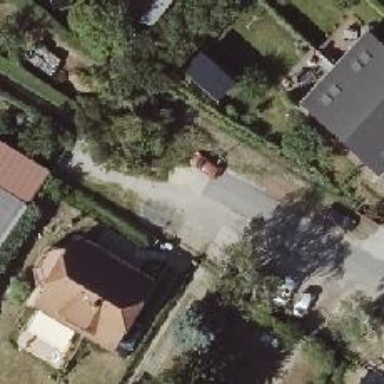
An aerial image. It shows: Driveway with ground surface.